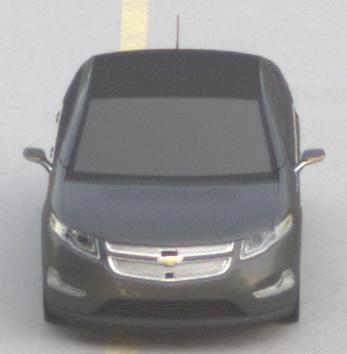
Make: Chevrolet
Model: Volt
Detailed model: Volt
Model produced from: 2011/11
Model produced until: 2014/08
Doors: 5
Color: gray
Road condition: dry road
Daytime: sunrise or sunset
Contrast: low contrast